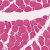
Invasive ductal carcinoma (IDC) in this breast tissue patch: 0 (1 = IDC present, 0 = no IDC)